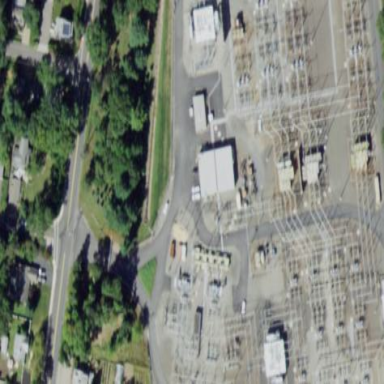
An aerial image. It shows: Transmission-level power substation.